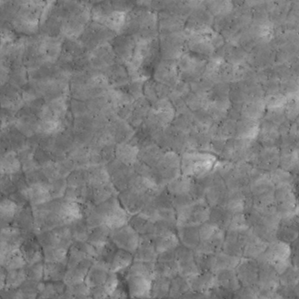
Label: non_frost